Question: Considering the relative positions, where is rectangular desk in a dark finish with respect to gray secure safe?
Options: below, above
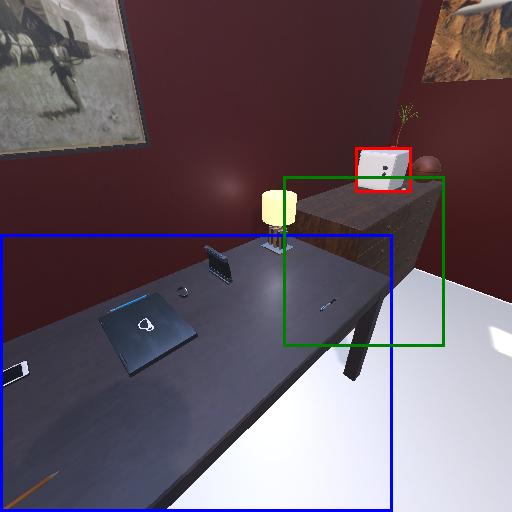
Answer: below